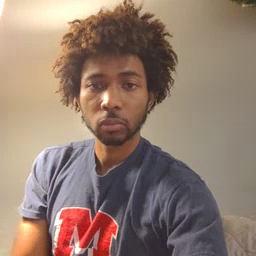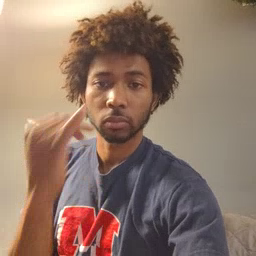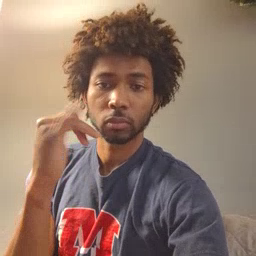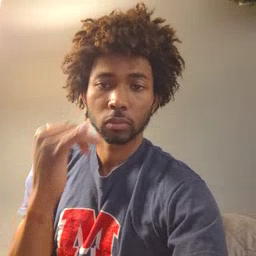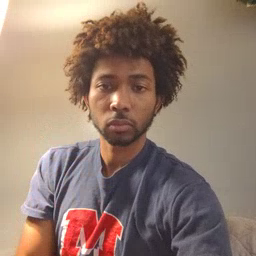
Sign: yellow